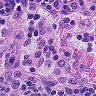
Metastatic tissue present: no